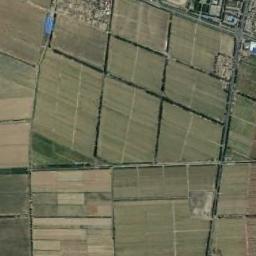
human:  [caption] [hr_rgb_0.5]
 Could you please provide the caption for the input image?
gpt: Some green rectangular farmlands of different sizes are arranged in neat rows and some houses are next to the farmlands .

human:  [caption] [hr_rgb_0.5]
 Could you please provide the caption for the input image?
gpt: There are many rectangular farmlands of different sizes .

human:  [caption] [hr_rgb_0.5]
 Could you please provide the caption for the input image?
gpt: There are some light green and bare rectangular farmland .

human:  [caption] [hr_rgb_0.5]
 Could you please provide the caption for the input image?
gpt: Many light green, Brown and khaki mixed rectangular farmlands of different sizes .

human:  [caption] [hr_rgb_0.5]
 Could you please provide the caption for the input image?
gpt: There are many green rectangular farmlands .